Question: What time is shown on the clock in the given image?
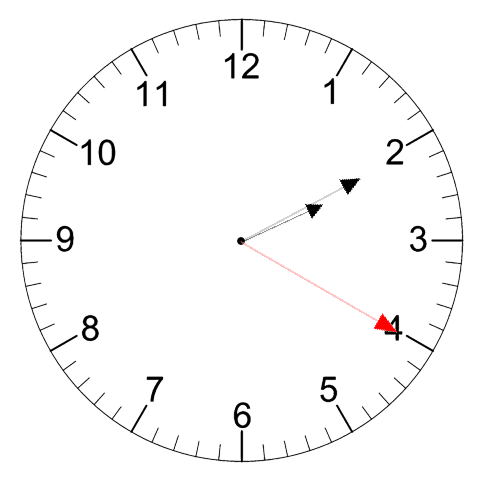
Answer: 02:10:20